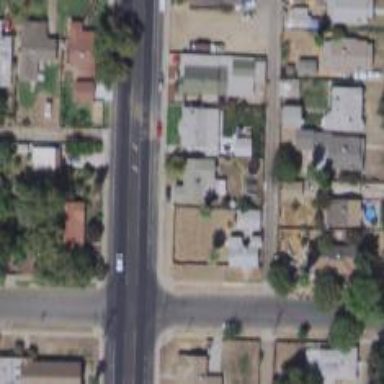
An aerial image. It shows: Alley classified as service road.